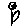
Label: flower